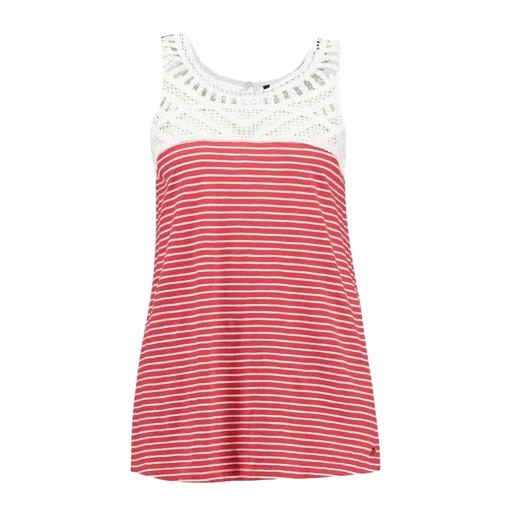
red/white tank top, red sleeveless printed t-shirt, white striped tank top, white background